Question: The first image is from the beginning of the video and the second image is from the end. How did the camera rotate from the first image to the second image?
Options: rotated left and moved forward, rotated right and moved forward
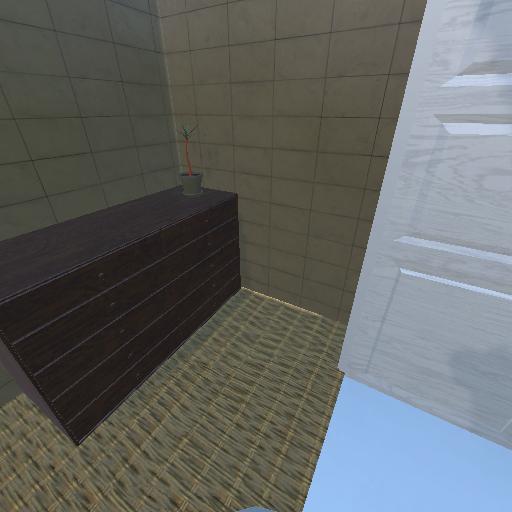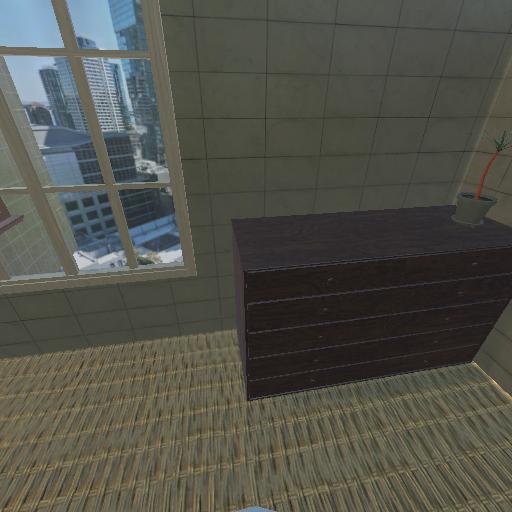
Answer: rotated left and moved forward